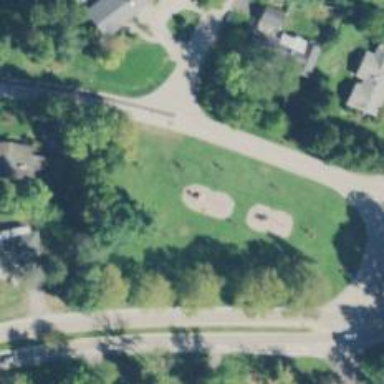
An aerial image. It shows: Lovely park for leisure and relaxation.